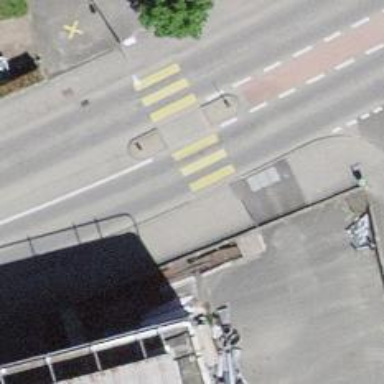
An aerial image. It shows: Zebra crossing on the road.